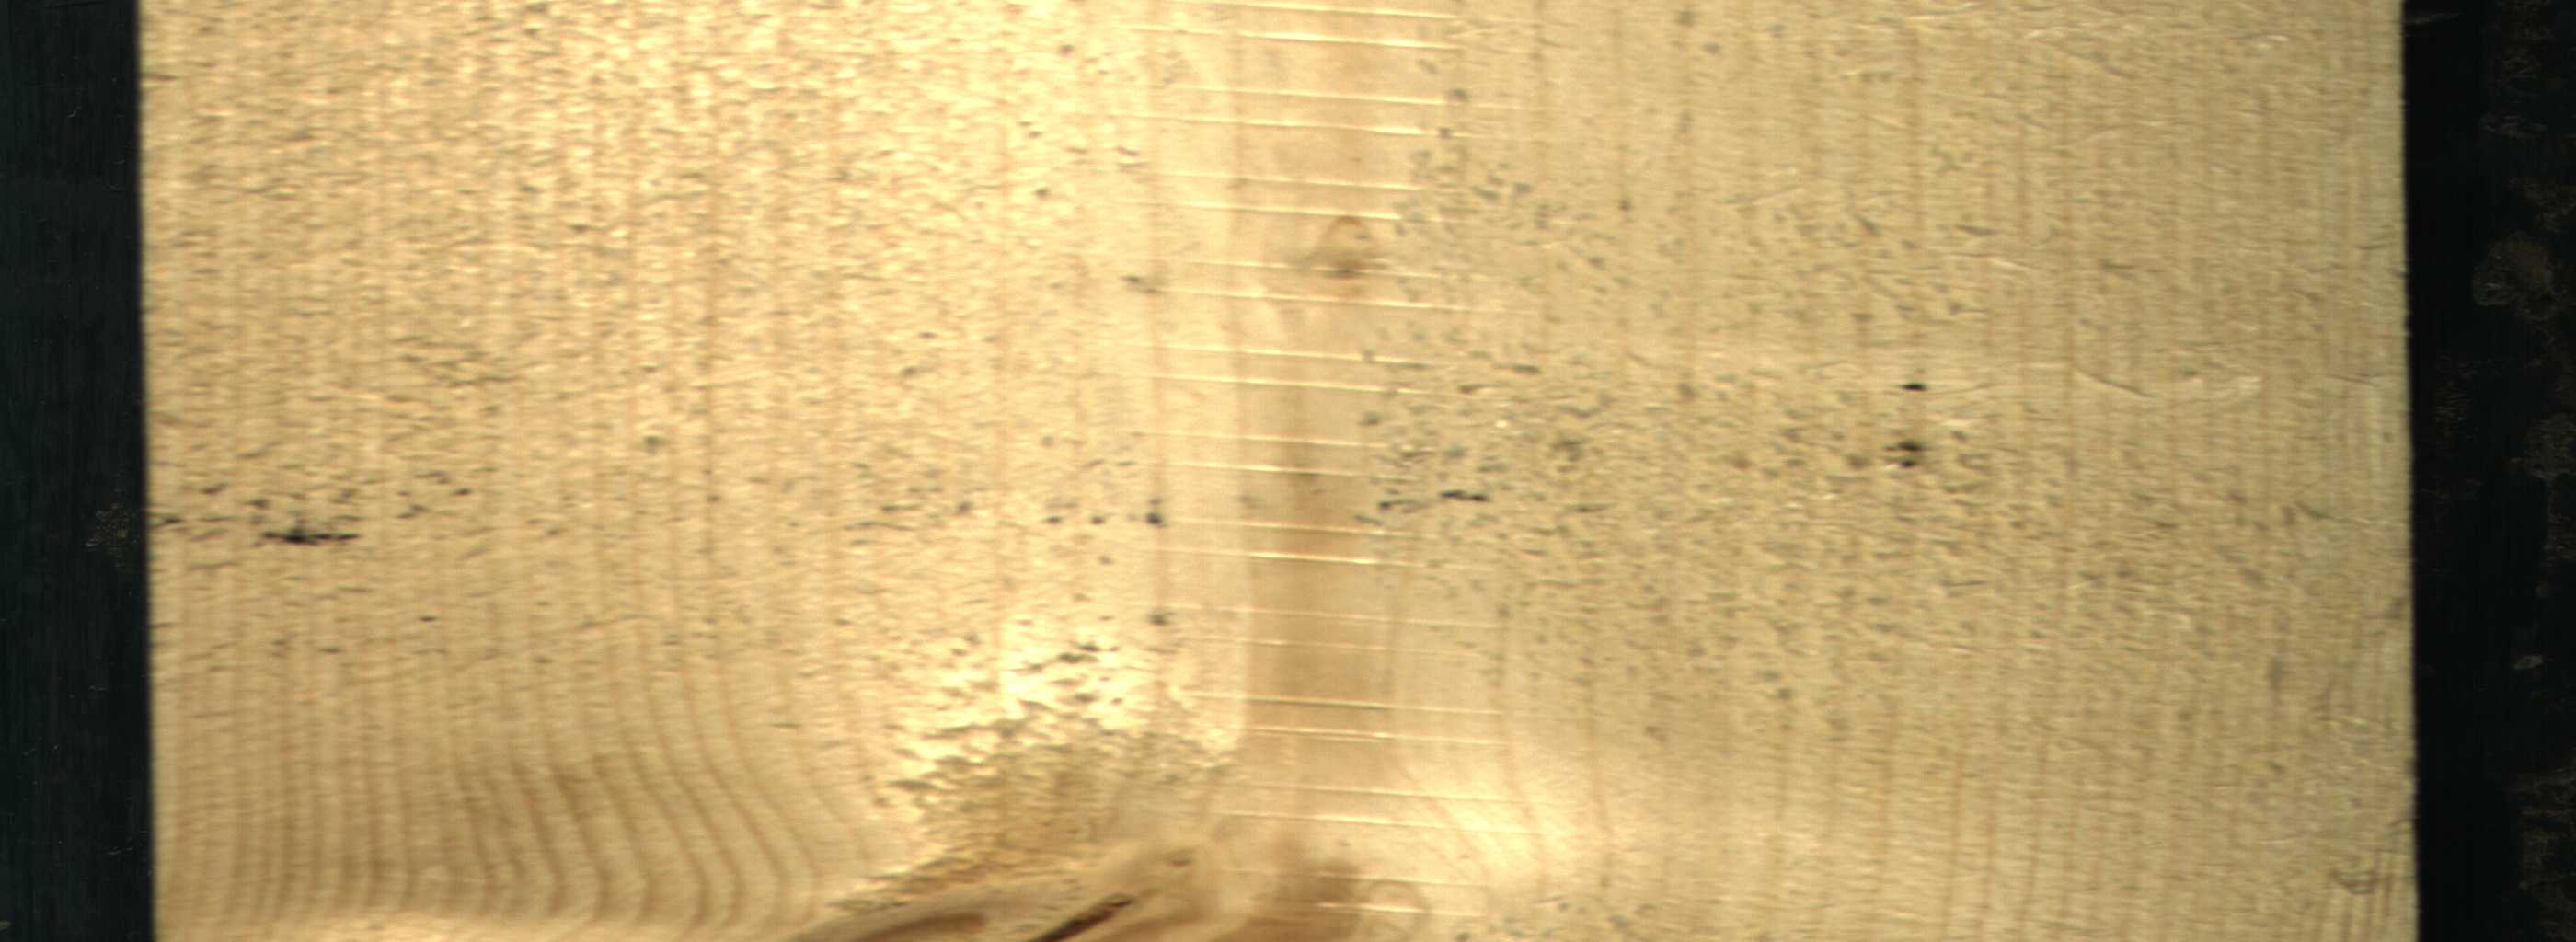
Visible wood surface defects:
Quartzity
Crack
Live_Knot